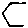
Label: hexagon